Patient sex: M
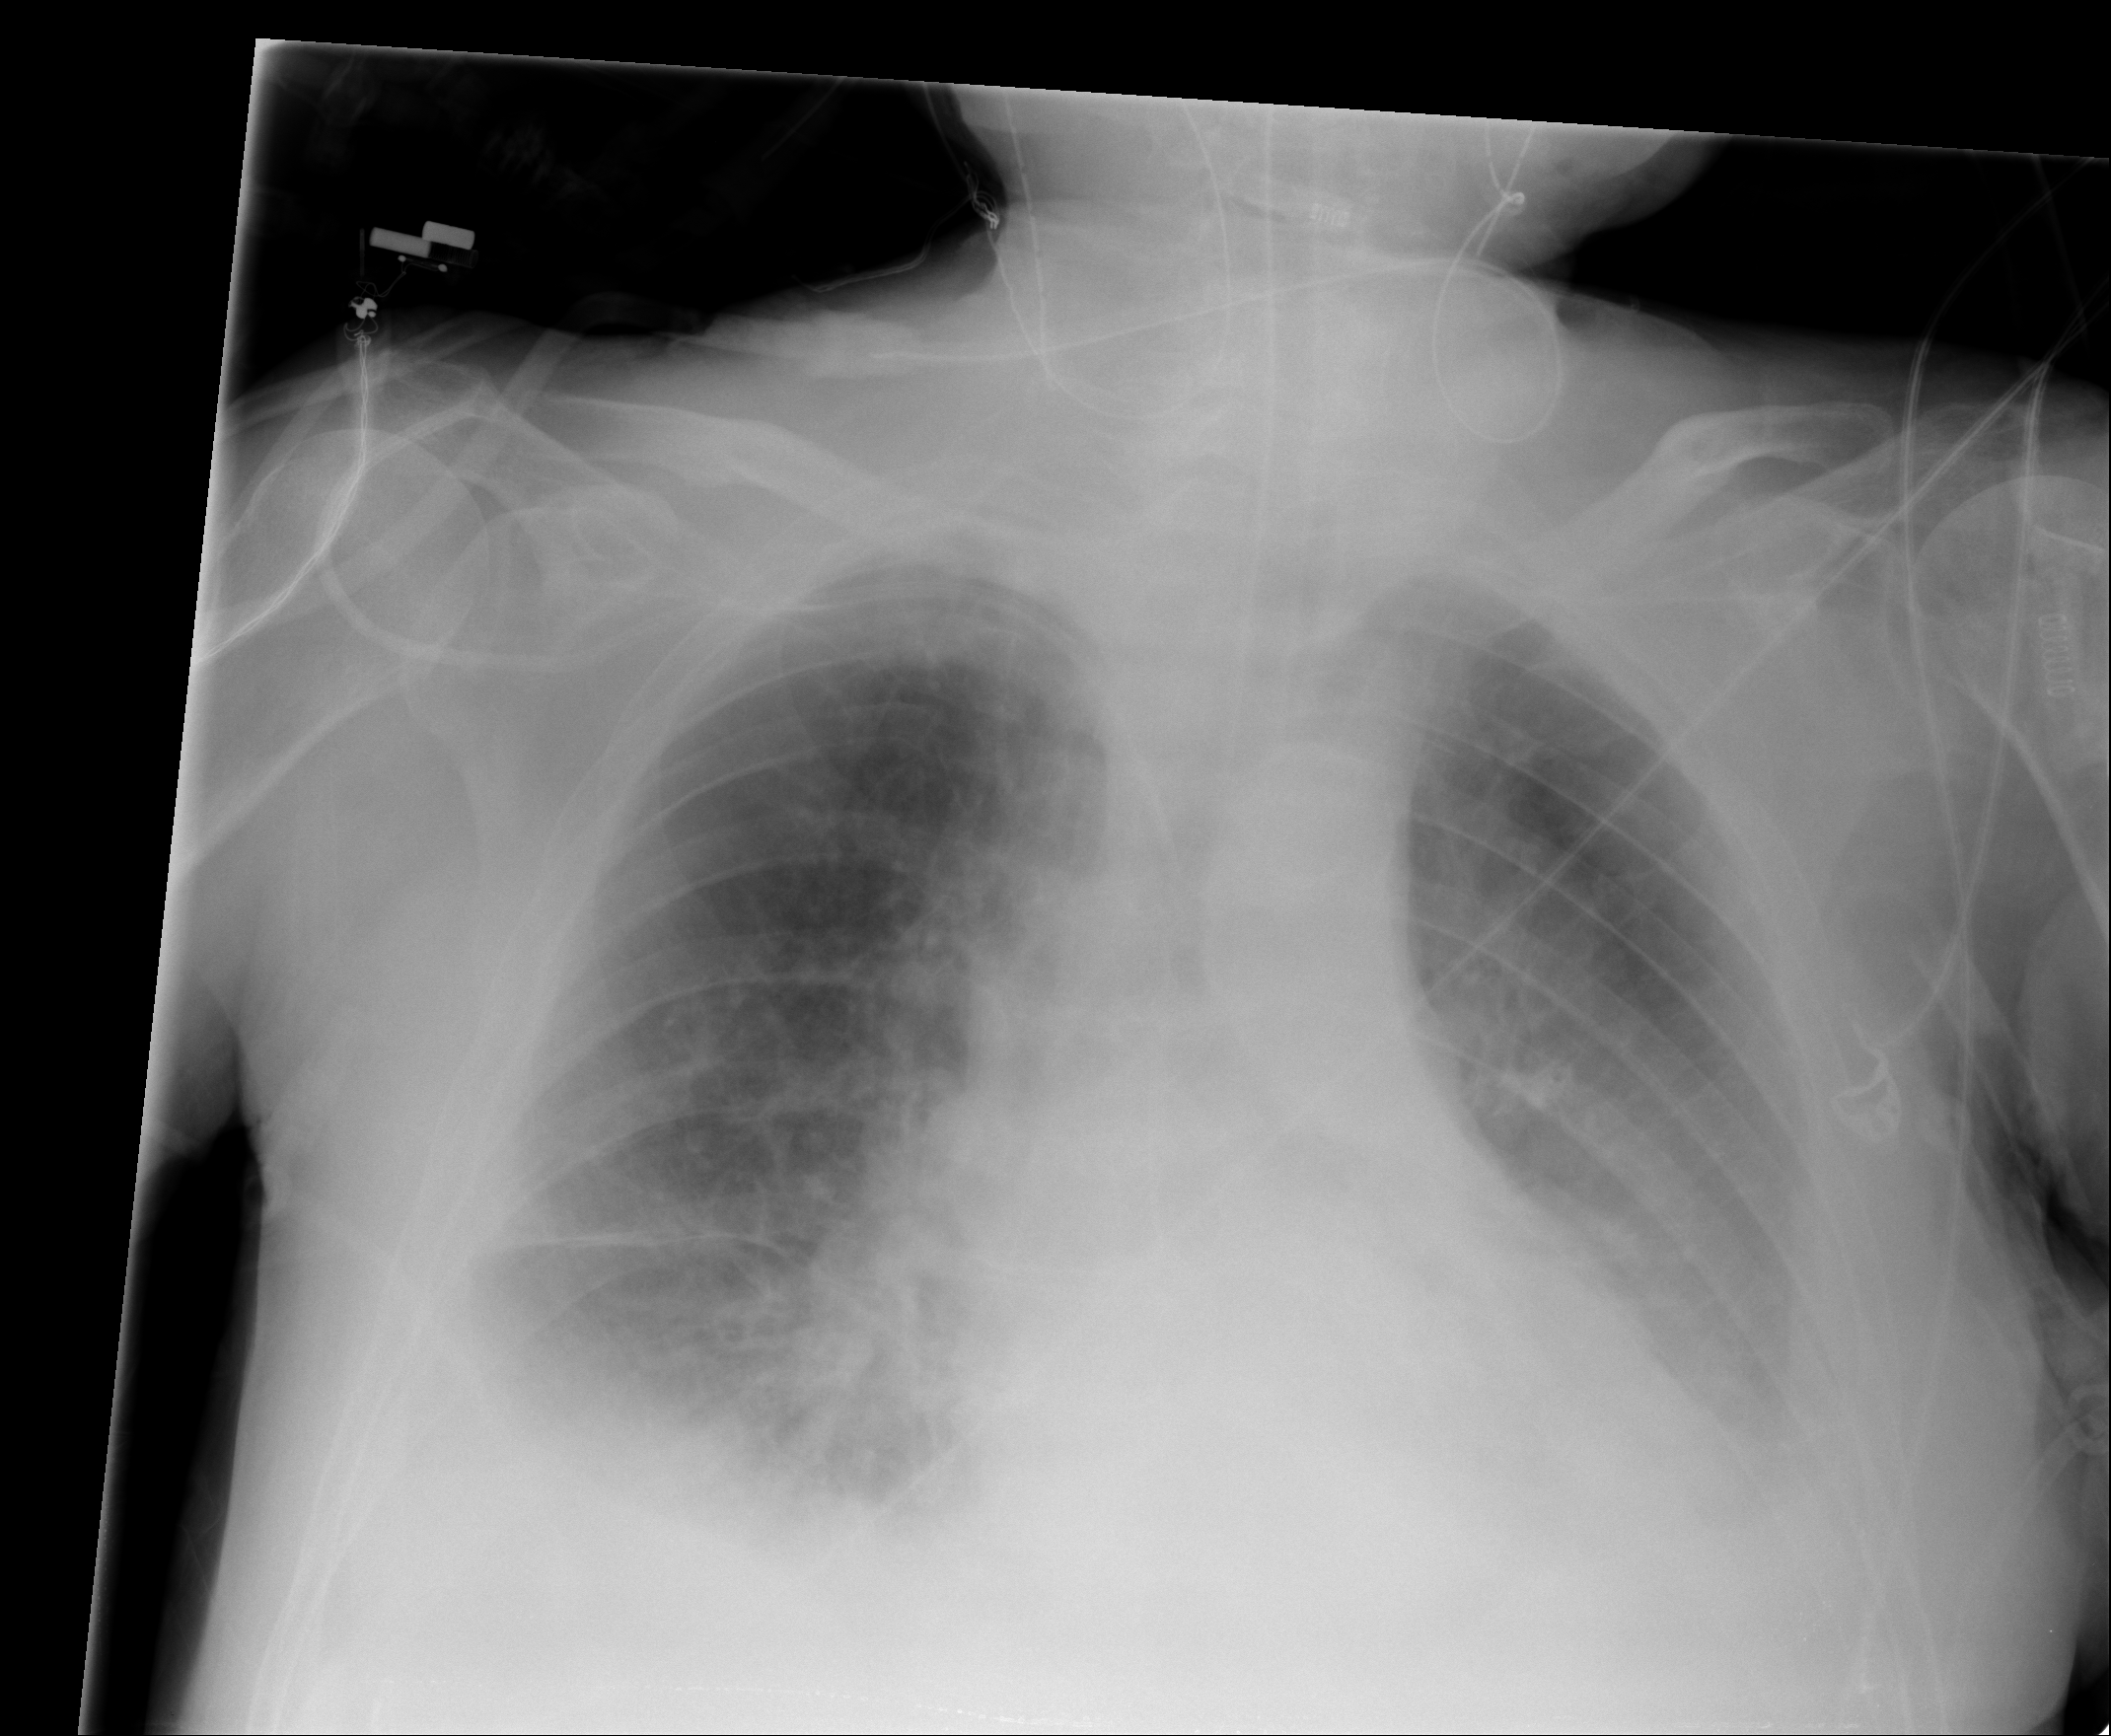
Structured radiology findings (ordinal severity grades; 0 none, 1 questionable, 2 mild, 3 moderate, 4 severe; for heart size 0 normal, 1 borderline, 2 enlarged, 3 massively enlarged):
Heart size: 1
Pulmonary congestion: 2
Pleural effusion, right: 3
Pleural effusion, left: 3
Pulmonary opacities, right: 2
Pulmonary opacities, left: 0
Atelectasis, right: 3
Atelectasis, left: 3